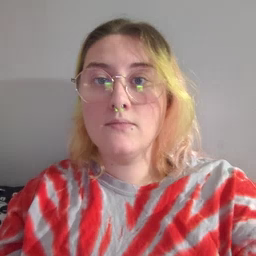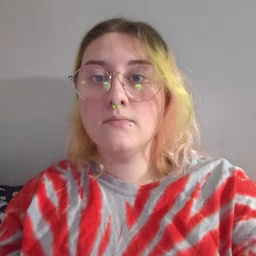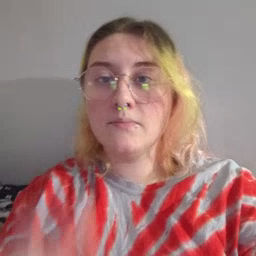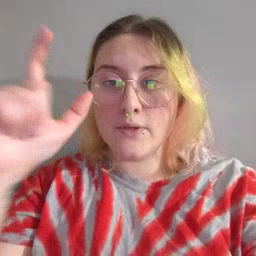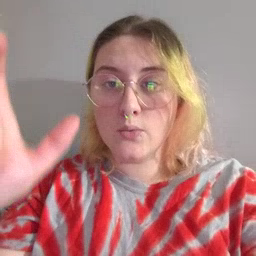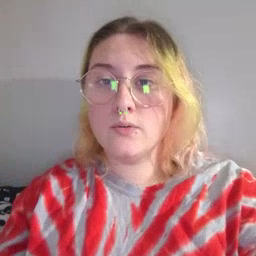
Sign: moon